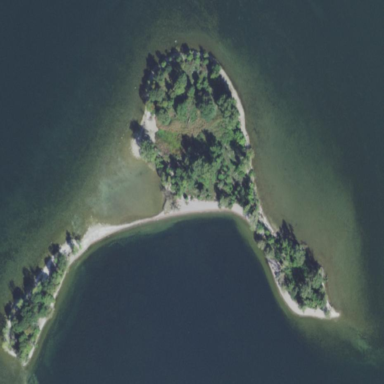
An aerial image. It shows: Islet.